Question: I have a php file on my server to upload file. I tried to upload using that file directly and it was success.
Then I wrote a simple phantomjs script, run it on ubuntu with phantomjs version 2.1.1 but it is not success. There was no error displayed but file was not upload.
Below are php file:
'''
<?php
if(isset($_FILES["files"]))
{
$files = $_FILES["files"];
if($files["name"] != '')
{
$fullpath = "./".$files["name"];
if(move_uploaded_file($files['tmp_name'],$fullpath))
{
echo "<h1><a href='$fullpath'>OK-Click here!</a></h1>";
}
}
echo '<html><head><title>Upload files...</title></head><body><form method=POST enctype="multipart/form-data" action=""><input type="file" name="files"><input type="submit" value="Upload"></form></body></html>';
return;
}
?>
'''
And simple phantomjs script to upload file
'''
var webPage = require('webpage');
var page = webPage.create();
var testindex = 0, loadInProgress = false;
page.onLoadStarted = function() {
loadInProgress = true;
console.log("load started");
};
page.onLoadFinished = function() {
loadInProgress = false;
console.log("load finished");
};
function load()
{
page.open("http://myserver.com/upload.php?cmd=upload")
}
function upload()
{
page.uploadFile('input[name=files]', '/home/user/Desktop/log_no_debug.png');
page.render("result.png")
}
var steps = [
load,
upload
]
interval = setInterval(function() {
if (!loadInProgress && typeof steps[testindex] == "function") {
//console.log("step " + (testindex + 1));
steps[testindex]();
testindex++;
}
if (typeof steps[testindex] != "function") {
//console.log("test complete!");
phantom.exit();
}
}, 50);
'''
Below are result.png rendered from the upload.js script

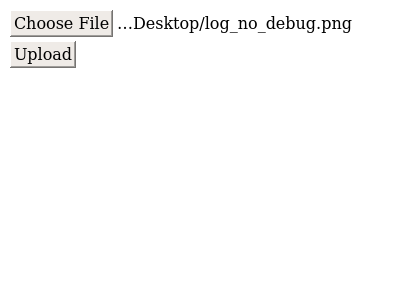
Answer: The reason file is not uploaded is because you only choose it on the client side, but do not send to the server - you don't submit the form in your PhantomJS script.
I've modified your script a bit, look for comments:
'''
var webPage = require('webpage');
var page = webPage.create();
var testindex = 0, loadInProgress = false;
page.onLoadStarted = function() {
loadInProgress = true;
console.log("load started");
};
page.onLoadFinished = function() {
loadInProgress = false;
console.log("load finished");
};
function load()
{
page.open("http://test/upload.php?cmd=upload")
}
function upload()
{
loadInProgress = true;
page.uploadFile('input[name=files]', '/path/to/file.ext');
// Here we submit the form to the server
page.evaluate(function(){
// document.querySelectorAll("input[type=submit]")[0].click();
document.querySelectorAll("form")[0].submit();
});
}
// And only after the page has reloaded it is time to make a screenshot
function finish()
{
page.render("result.png");
}
var steps = [
load,
upload,
finish
]
interval = setInterval(function() {
if (!loadInProgress && typeof steps[testindex] == "function") {
//console.log("step " + (testindex + 1));
steps[testindex]();
testindex++;
}
if (typeof steps[testindex] != "function") {
//console.log("test complete!");
phantom.exit();
}
}, 500);
'''